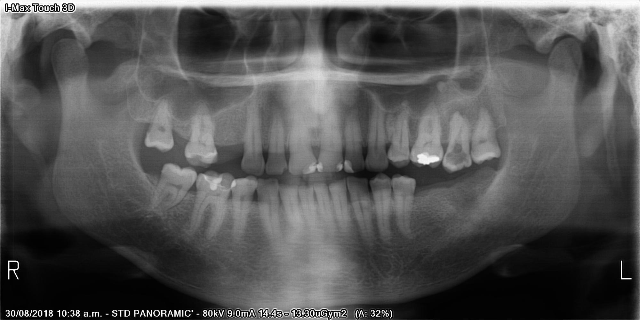
adult